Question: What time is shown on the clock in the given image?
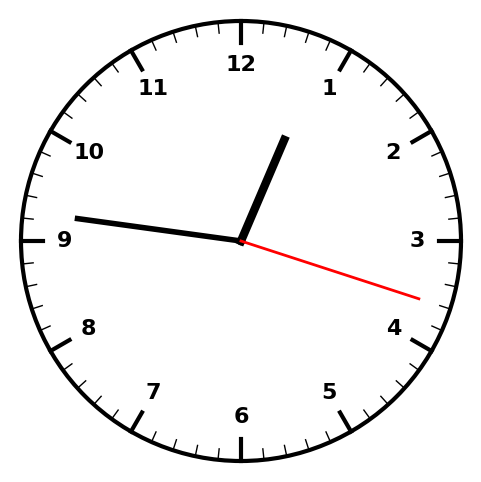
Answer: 12:46:18